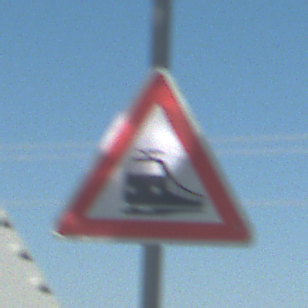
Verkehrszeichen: Bahnuebergang
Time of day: MorningAfternoon
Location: Outdoor (Special)
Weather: Clear
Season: NotSpecified
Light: Natural